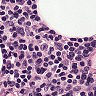
Metastatic tissue present: no